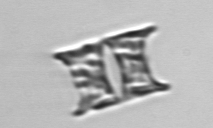
Label: Eucampia